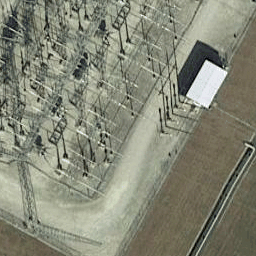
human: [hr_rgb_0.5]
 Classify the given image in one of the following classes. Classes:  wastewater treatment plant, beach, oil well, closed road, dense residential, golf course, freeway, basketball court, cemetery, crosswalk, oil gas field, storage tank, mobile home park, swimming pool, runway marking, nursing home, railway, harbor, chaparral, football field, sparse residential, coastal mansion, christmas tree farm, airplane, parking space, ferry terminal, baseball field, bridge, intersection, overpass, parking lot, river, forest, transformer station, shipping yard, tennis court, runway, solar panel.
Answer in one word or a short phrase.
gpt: transformer station